Question: I'm creating <URL> and I need to use Keep-Alive connection header for my requests. I have the code
'''
using (var client = new System.Net.Http.HttpClient())
{
client.DefaultRequestHeaders.Add("connection", "Keep-Alive");
var str = await client.GetStringAsync(uri);
return str;
}
'''
but I catch exception
Please somebody show me where is my mistake and how I can set header to
I've added screenshot from Wireshark where you can see header value by default (if remove )

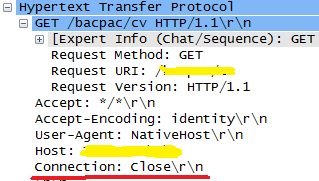
Answer: 'Windows.Web.Http.HttpClient' requests are 'Keepp-Alive' by default.